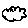
Label: cloud